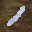
Label: 1